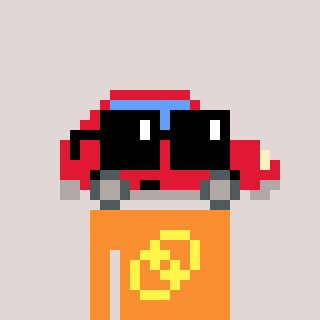
a pixel art character with square black sunglasses, a car-shaped head and a orange-colored body on a warm background